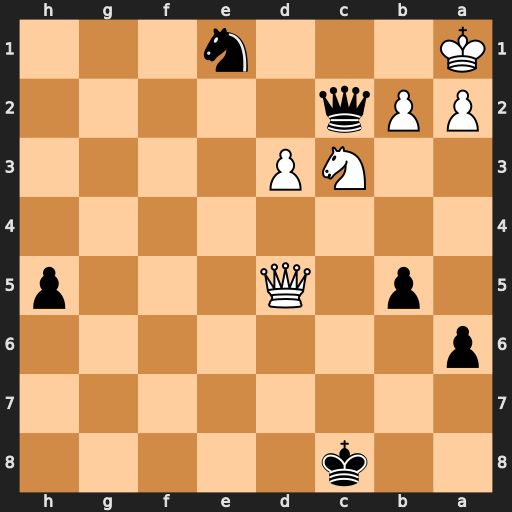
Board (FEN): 2k5/8/p7/1p1Q3p/8/2NP4/PPq5/K3n3
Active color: b
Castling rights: -
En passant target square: -
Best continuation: Qc1+ Nb1 Nc2#